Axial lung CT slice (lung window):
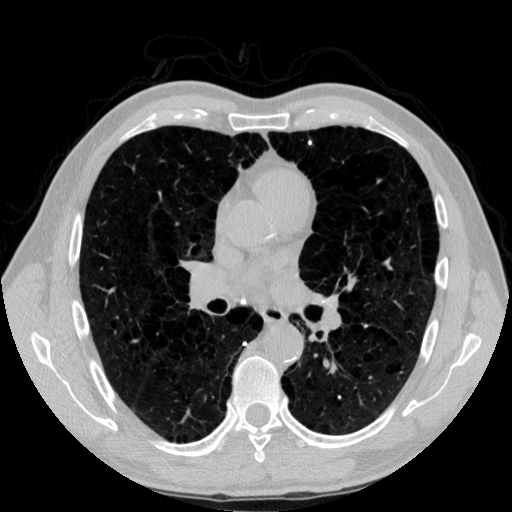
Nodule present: no